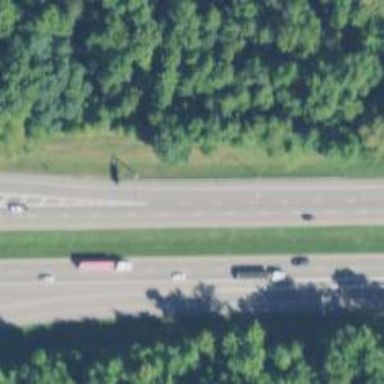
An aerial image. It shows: This image shows trunk highway that functions as expressway.